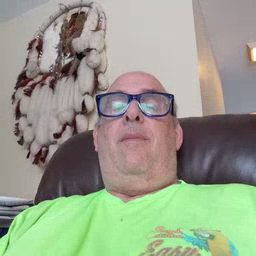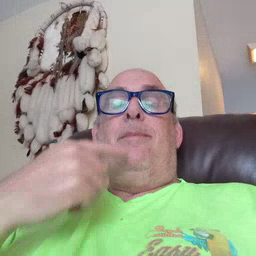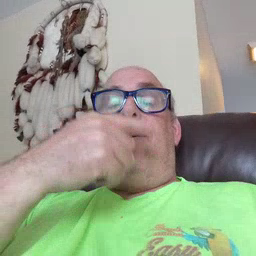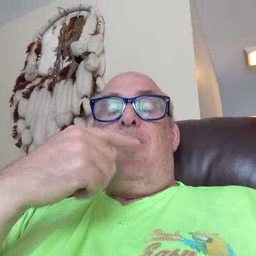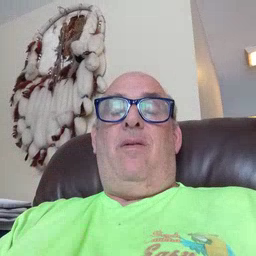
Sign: mouth